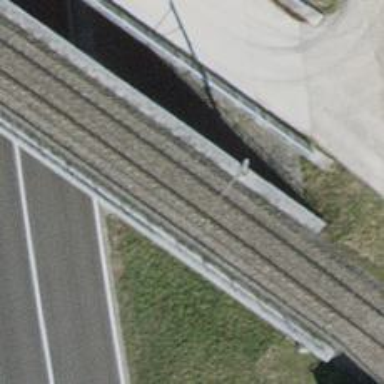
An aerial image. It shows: Railway bridge with electrified tracks and single contact line.